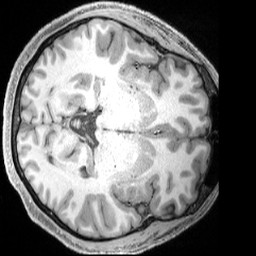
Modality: T1w
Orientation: axial
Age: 31
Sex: male
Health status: healthy
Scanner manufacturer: siemens
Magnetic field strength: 3 T
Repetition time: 2.4 s
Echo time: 0.00222 s